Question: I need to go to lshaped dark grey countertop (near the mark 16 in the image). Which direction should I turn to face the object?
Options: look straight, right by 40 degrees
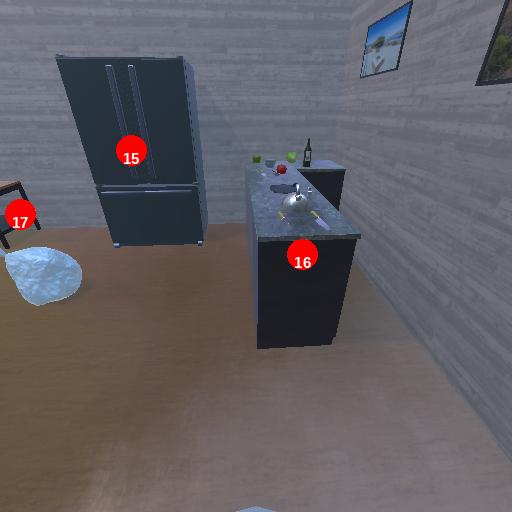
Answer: look straight